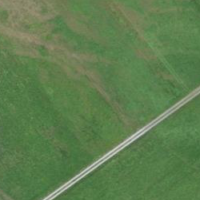
EUNIS habitat code: 24
Species observed at this site:
Garrulus glandarius
Columba palumbus